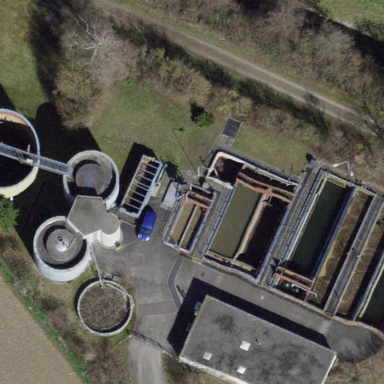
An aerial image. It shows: View of wastewater plant.